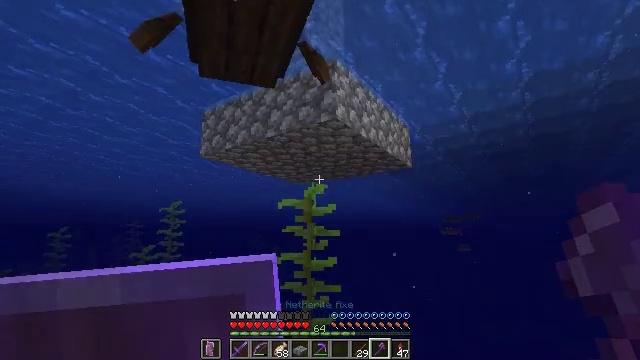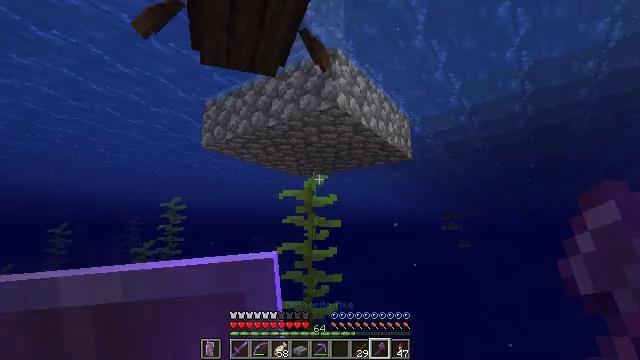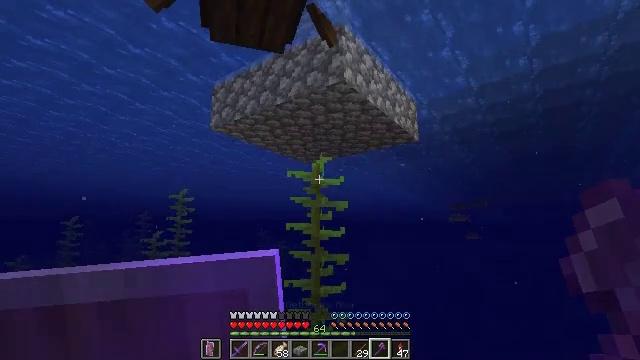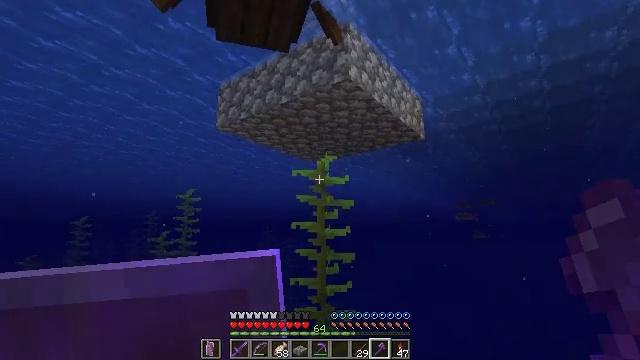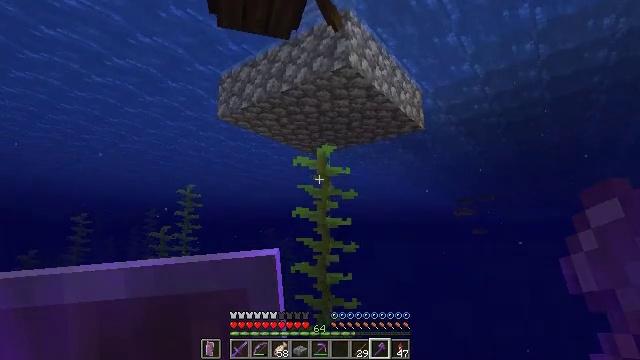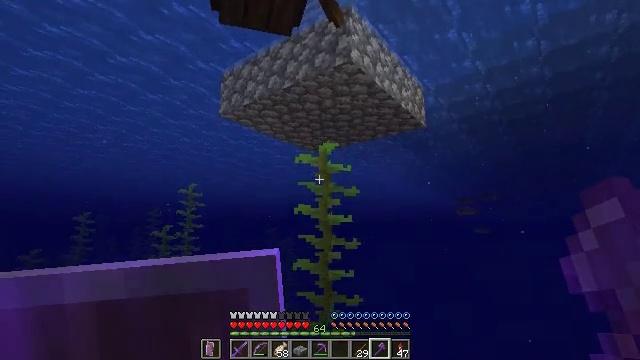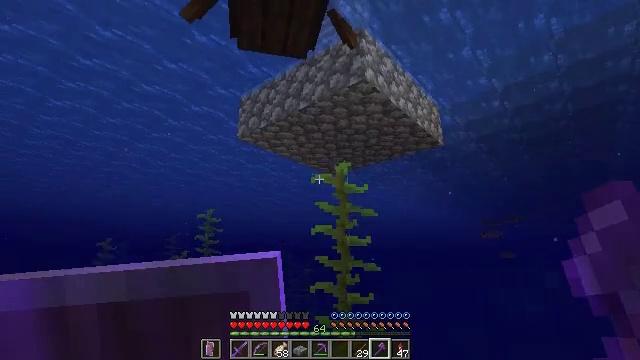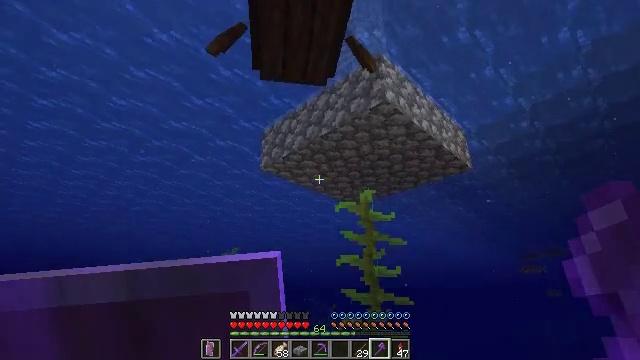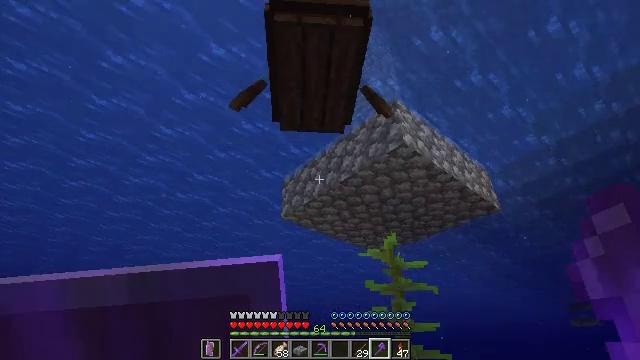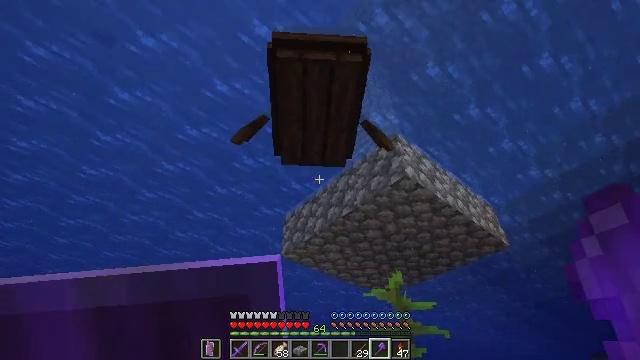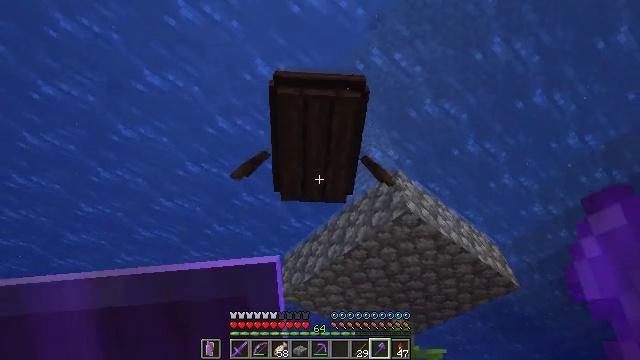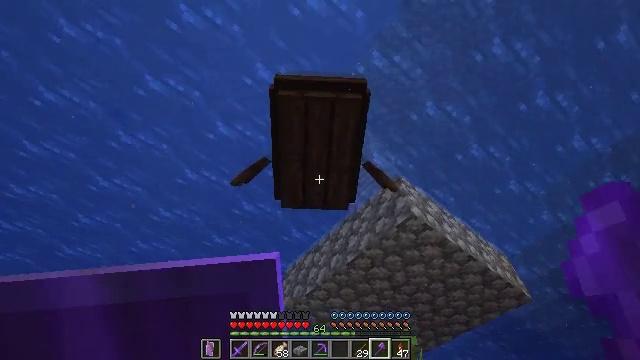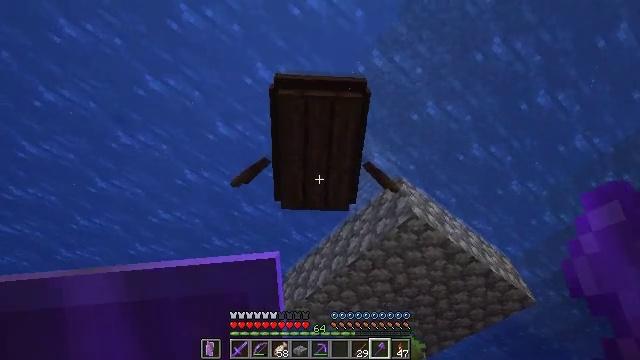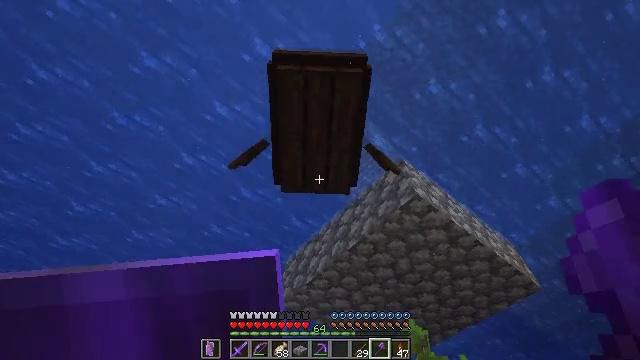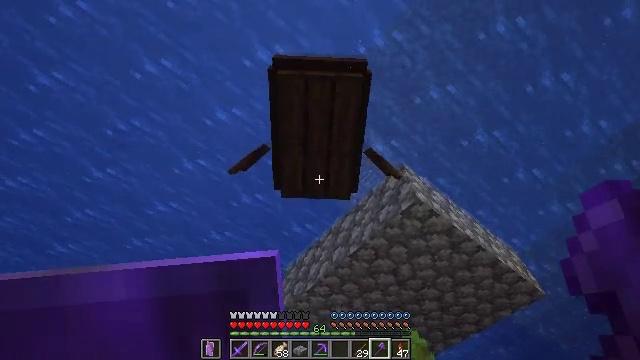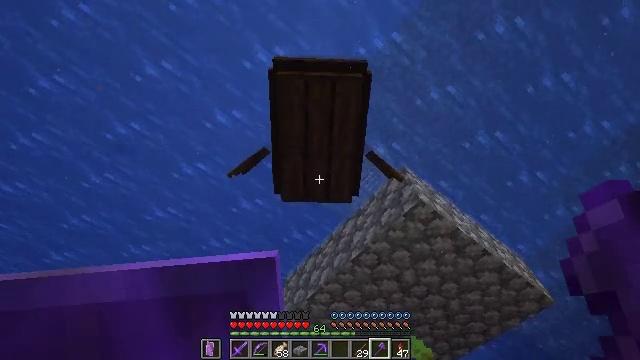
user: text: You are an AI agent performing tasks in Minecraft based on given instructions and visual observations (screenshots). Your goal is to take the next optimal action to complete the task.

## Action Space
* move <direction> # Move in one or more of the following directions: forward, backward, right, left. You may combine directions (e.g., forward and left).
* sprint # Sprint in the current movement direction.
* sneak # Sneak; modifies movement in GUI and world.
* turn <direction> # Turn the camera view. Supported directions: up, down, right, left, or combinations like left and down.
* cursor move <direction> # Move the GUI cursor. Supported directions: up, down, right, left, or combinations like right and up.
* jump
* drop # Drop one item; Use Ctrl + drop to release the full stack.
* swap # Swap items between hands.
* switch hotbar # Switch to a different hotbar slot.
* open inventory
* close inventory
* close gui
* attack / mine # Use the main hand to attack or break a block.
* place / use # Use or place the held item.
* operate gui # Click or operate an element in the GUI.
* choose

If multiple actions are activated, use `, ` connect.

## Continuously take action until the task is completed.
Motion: motion action
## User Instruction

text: Collect the blast furnace by mining it.
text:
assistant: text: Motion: no_op
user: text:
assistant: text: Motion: turn left
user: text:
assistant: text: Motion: turn left
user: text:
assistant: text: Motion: no_op
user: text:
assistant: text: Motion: move forward
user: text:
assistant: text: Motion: move forward, turn left and up
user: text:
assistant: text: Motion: move forward, turn left and up
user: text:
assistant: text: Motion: move forward, turn left and up
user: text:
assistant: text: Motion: move forward, turn up
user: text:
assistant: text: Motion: move forward, turn up
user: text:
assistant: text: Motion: move forward, turn up
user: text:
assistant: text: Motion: move forward, turn up
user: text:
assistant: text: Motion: move forward
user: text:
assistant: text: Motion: move forward, turn up
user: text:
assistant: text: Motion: move forward, turn up
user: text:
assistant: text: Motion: move forward, turn up
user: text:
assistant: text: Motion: move forward, turn left and up, use / place
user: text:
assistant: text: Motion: move forward, turn up, use / place
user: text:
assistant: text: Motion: move forward, turn up, use / place
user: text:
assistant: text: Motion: move forward, turn up
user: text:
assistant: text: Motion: turn up
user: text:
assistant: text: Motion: no_op
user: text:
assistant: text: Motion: no_op
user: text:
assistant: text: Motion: no_op
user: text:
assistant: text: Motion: no_op
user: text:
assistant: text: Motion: no_op
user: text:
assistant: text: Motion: no_op
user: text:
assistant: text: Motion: no_op
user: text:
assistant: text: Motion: move forward
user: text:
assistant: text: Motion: move forward